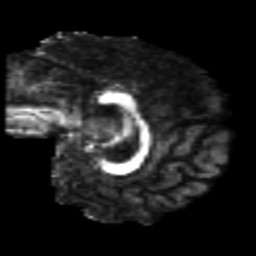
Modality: FA
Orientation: sagittal
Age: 21
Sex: male
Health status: healthy
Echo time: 0.074 s